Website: macys
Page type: billing-address
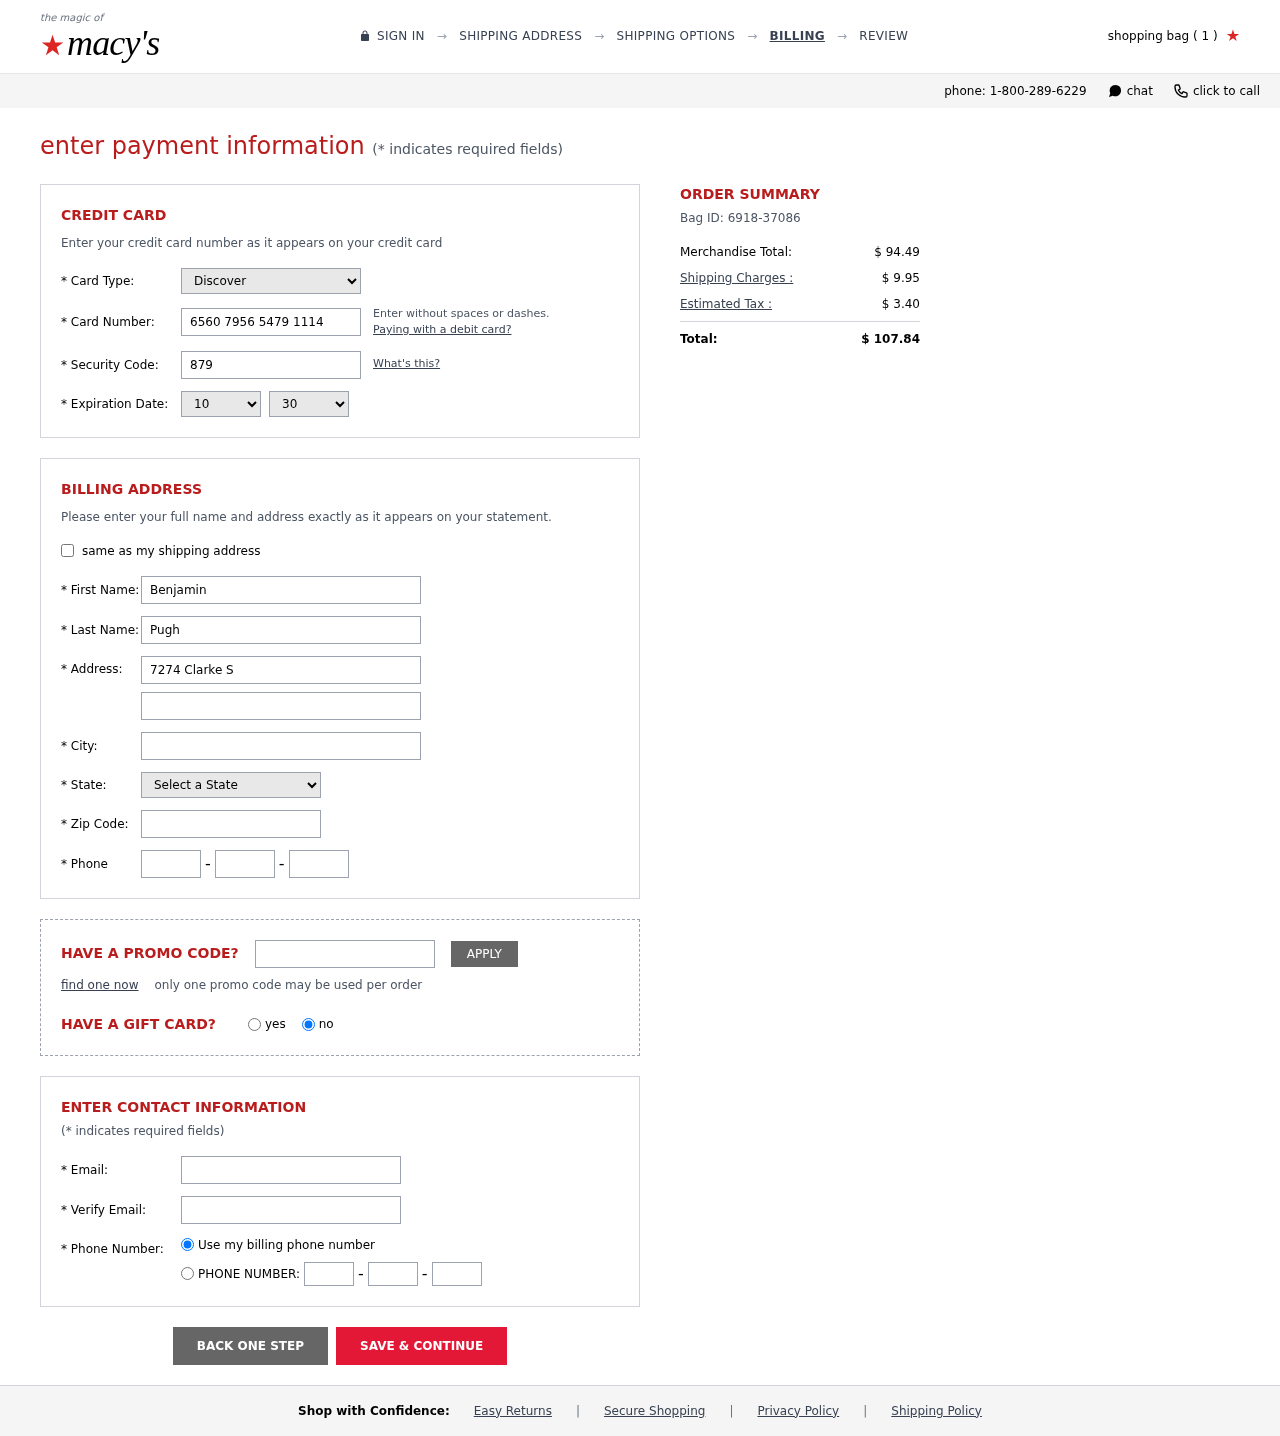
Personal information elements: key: PII_CARD_CVV
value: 879
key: PII_CARD_EXPIRY_MONTH
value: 10
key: PII_CARD_EXPIRY_YEAR
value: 30
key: PII_CARD_NUMBER
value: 6560 7956 5479 1114
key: PII_CARD_TYPE
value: Discover
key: PII_CITY
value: Ramosmouth
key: PII_EMAIL
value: bpugh@gmail.com
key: PII_FIRSTNAME
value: Benjamin
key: PII_LASTNAME
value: Pugh
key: PII_PHONE_AREA
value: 964
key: PII_PHONE_PREFIX
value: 415
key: PII_PHONE_SUFFIX
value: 8132
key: PII_POSTCODE
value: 23148
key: PII_STATE_ABBR
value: PR
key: PII_STREET
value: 7274 Clarke Stream Apt. 059
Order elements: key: ORDER_NUM_ITEMS
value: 1
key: ORDER_ID
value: Bag ID: 6918-37086
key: ORDER_SUBTOTAL
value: $ 94.49
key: ORDER_SHIPPING_COST
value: $ 9.95
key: ORDER_TAX
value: $ 3.40
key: ORDER_TOTAL
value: $ 107.84